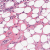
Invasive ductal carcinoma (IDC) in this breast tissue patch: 1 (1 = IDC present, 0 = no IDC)